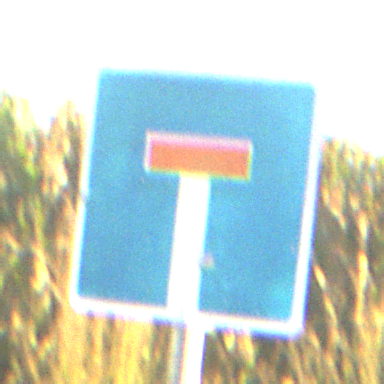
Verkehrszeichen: Sackgasse
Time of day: SunriseSunset
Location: Outdoor (RoadRail)
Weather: Clear
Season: NotSpecified
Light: Natural